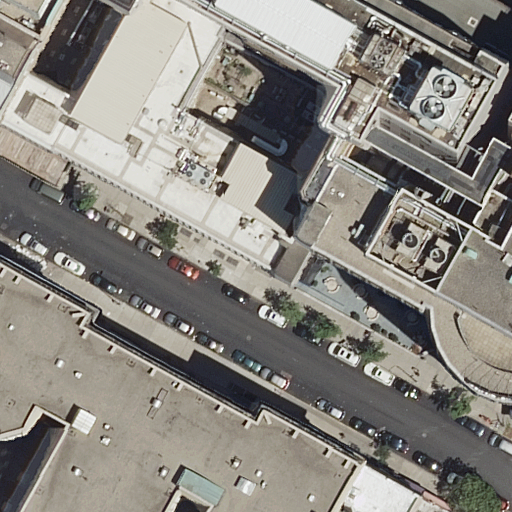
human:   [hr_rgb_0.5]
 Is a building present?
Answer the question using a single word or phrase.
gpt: yes

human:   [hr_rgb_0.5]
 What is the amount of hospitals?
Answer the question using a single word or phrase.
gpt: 1

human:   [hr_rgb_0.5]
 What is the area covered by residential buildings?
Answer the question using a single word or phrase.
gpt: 2116m2

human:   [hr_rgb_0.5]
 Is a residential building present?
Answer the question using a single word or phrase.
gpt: yes

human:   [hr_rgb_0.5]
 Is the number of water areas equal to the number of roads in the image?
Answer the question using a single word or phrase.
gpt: no

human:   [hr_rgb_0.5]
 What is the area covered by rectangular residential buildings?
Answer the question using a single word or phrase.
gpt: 10m2

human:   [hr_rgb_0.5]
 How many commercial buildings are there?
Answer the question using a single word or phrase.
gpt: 0

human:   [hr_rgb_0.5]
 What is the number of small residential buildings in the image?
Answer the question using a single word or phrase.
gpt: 3

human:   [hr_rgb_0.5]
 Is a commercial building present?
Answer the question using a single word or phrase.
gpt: no

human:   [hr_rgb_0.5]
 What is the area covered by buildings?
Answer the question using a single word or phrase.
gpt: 7174m2

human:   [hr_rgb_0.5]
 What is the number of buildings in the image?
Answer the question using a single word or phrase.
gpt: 5

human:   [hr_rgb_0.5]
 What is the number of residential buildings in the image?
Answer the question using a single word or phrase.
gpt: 4

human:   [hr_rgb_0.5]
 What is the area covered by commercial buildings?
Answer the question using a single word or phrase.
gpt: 0m2

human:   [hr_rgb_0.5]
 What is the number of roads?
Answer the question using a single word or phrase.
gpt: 1

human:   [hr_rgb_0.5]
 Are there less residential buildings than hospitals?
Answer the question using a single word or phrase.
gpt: no

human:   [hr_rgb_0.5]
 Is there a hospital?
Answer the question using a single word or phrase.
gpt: yes

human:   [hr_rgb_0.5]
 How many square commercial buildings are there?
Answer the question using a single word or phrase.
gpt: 0

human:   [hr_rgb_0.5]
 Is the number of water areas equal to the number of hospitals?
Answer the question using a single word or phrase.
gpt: no

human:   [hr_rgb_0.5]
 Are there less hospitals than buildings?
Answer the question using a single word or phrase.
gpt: yes

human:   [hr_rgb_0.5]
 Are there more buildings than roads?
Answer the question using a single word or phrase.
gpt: yes

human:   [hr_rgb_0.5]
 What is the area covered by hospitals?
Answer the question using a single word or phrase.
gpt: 5931m2

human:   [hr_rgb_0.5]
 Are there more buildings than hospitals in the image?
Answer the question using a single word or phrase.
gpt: yes

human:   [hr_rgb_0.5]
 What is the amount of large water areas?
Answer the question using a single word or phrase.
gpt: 0

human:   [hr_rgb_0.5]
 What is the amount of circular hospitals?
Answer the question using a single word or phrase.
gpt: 0

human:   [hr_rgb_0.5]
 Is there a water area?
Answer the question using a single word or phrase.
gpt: no

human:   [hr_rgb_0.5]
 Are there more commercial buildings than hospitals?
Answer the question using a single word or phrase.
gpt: no

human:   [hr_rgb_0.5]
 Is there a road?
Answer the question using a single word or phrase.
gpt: yes

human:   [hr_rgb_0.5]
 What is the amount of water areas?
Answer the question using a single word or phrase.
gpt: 0

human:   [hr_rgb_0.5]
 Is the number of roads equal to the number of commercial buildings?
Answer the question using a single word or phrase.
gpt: no

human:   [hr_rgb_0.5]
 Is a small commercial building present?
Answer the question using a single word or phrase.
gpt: no

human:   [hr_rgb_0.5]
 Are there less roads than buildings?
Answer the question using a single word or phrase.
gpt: yes

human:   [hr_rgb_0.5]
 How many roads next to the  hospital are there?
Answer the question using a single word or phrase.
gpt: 1

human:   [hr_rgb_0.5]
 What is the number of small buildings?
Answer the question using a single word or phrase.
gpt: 3

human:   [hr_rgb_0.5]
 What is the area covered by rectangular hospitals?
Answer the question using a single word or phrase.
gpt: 5931m2

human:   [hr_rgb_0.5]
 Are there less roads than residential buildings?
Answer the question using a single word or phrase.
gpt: yes

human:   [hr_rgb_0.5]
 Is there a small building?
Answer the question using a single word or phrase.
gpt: yes

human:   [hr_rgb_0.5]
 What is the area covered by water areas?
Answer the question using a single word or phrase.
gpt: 0m2

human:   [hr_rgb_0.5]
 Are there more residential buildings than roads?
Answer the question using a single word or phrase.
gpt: yes

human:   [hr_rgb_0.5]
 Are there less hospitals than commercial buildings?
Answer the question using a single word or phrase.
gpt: no

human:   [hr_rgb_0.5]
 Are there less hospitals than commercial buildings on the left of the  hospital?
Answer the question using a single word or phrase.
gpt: no

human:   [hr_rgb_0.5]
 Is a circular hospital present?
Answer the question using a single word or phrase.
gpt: no

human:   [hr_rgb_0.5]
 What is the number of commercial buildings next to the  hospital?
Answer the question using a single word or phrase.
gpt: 0

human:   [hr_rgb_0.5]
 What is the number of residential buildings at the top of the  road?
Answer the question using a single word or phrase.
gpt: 1

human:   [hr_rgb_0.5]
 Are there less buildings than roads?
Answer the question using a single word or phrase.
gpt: no

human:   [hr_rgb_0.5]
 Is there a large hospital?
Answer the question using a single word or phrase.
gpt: yes

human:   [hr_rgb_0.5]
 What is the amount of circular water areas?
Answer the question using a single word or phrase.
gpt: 0

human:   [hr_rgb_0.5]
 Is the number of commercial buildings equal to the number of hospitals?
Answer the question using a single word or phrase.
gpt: no

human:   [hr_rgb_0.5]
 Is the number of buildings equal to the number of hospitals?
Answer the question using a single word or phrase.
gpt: no

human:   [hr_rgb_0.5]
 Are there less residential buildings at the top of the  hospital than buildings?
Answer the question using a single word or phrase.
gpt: yes

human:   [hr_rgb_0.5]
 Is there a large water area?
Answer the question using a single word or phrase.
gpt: no

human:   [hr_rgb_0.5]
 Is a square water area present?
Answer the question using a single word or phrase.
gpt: no

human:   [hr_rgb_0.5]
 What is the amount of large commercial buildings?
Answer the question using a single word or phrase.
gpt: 0

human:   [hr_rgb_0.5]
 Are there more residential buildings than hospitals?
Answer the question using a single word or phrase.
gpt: yes

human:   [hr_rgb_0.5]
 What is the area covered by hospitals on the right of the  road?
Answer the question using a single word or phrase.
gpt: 0m2

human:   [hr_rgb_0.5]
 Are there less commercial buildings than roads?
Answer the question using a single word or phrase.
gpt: yes

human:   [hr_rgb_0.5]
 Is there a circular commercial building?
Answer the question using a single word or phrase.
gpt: no

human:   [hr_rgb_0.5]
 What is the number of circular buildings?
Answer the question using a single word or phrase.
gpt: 0

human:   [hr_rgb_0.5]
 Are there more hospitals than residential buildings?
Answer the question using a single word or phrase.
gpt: no

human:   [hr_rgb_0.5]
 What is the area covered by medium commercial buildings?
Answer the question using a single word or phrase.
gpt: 0m2

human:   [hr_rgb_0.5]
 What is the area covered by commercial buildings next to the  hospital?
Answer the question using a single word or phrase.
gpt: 0m2

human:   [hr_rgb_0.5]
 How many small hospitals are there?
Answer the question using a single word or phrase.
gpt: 0

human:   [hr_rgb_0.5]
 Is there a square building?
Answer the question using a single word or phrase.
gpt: no

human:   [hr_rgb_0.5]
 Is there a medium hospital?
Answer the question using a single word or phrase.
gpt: no

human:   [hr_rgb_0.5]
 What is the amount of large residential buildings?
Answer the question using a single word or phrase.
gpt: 1